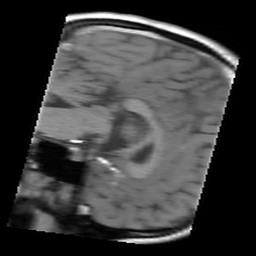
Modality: FLASH
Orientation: sagittal
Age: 29
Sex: female
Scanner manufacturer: siemens
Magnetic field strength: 3 T
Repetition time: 0.245 s
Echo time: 0.0026 s